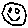
Label: smiley face